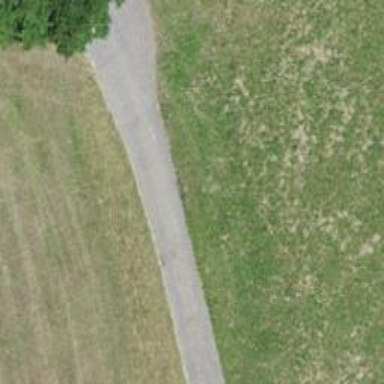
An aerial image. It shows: Asphalt service road with grade 1 tracktype.